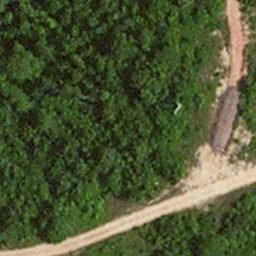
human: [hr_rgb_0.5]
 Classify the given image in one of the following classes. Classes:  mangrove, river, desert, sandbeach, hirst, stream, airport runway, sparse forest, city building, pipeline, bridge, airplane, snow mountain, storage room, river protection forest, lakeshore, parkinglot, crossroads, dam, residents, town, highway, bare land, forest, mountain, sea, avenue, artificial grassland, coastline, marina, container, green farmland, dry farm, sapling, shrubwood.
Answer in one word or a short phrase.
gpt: avenue